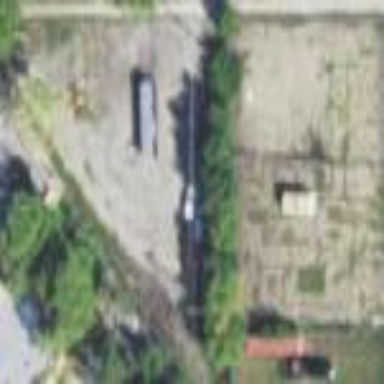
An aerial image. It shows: Brownfield site.